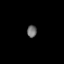
Tissue: prostate
Cell type: Endothelial cells
Senescence score: 0.6856
Nuclear area (px): 114
Mean DAPI intensity: 111.167